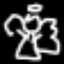
Label: angel